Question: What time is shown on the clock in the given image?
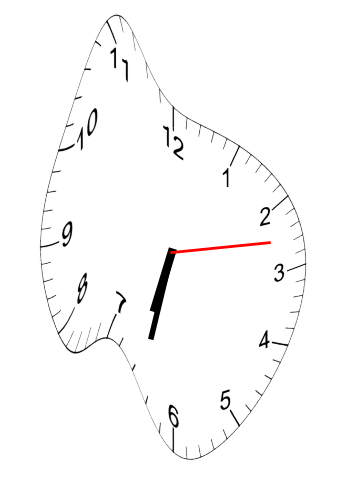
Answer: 06:32:13